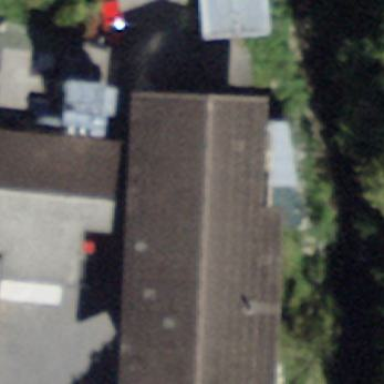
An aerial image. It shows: Warehouse building.